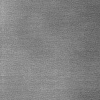
Atmospheric dust classification: dusty